Question: Commented out almost everything still can't find the null ?? I only get this error on 2.1 any higher all works well ?? Thanks for the help.
'''
public class BizProfiles extends Activity {
private Button button;
private Button btnFbLogin;
private Button btnPostToWall;
private Button btnTLogin;
// Facebook APP ID
private static String APP_ID = "App ID here"; //
// Instance of Facebook Class
private Facebook facebook;
@SuppressWarnings("unused")
private AsyncFacebookRunner mAsyncRunner;
String FILENAME = "AndroidSSO_data";
private SharedPreferences mPrefs;
/** Called when the activity is first created. */
@Override
public void onCreate(Bundle savedInstanceState) {
final Context context = this;
super.onCreate(savedInstanceState);
facebook = new Facebook(APP_ID);
mAsyncRunner = new AsyncFacebookRunner(facebook);
/////////////////////////////////////////////////////////////////////////////////
Display display = getWindowManager().getDefaultDisplay();
int width = display.getWidth();
int height = display.getHeight();
if (width == 320 && height == 480)
{
setContentView(R.layout.bizprofiles320);
Log.v("blah", "320 layout");
}
else
{
Log.v("blah", "480 800 layout");
setContentView(R.layout.bizprofiles);
//////
}
// String name = getIntent().getExtras().getString("BizName");
// String address = getIntent().getExtras().getString("BizAddress");
// String phone = getIntent().getExtras().getString("BizPhone");
// String about = getIntent().getExtras().getString("BizAbout");
// String monfri = getIntent().getExtras().getString("BizMonFri");
// String satsun = getIntent().getExtras().getString("BizSatSun");
// String imgname = getIntent().getExtras().getString("BizImg");
// final String website = getIntent().getExtras().getString("BizWeb");
//////
button = (Button) findViewById(R.id.button1);
button.setOnClickListener(new View.OnClickListener() {
public void onClick(View arg0) {
Intent intent = new Intent(context, BizWebSite.class);
// intent.putExtra("BizWeb", website.toString());
startActivity(intent);
} });
btnFbLogin = (Button) findViewById(R.id.button2);
btnFbLogin.setOnClickListener(new View.OnClickListener() {
public void onClick(View v) {
loginToFacebook();
}
});
btnPostToWall = (Button) findViewById(R.id.Button01);
btnPostToWall.setOnClickListener(new View.OnClickListener() {
public void onClick(View v) {
postToWall();
}
});
btnTLogin = (Button) findViewById(R.id.tlogin);
btnTLogin.setOnClickListener(new View.OnClickListener() {
public void onClick(View v) {
// Intent intent = new Intent(context, TweetPage.class);
// // intent.putExtra("BizWeb", website.toString());
// startActivity(intent);
new Twitter_Dialog(BizProfiles.this,"http://twitter.com/?status="+Uri.encode("Twitter Post")).show();
}
});
// String getimg = imgname;
// int resID = getResources().getIdentifier(imgname, "drawable", "com.RforR.ForPlay1");
// ImageView image = (ImageView) findViewById(R.id.imageView3); //null;
// image.setImageResource(resID);
//System.out.println(resID);
//Log.v("blah*************", resID);
// AutoResizeTextView obtar = new AutoResizeTextView(context);
// obtar tvme = (TextView) findViewById(R.id.tvName);
// TextView theTextView = (TextView) findViewById(R.id.tvName);
// theTextView.setText(name);
// TextView theAdd = (TextView) findViewById(R.id.tvAddress);
// theAdd.setText(address);
// TextView thePhone = (TextView) findViewById(R.id.tvPhone);
// thePhone.setText(phone);
}
public void onGetNames(View gn)
{
// String name = getIntent().getExtras().getString("BizName");
// String address = getIntent().getExtras().getString("BizAddress");
// String phone = getIntent().getExtras().getString("BizName");
// String about = getIntent().getExtras().getString("BizAbout");
// String monfri = getIntent().getExtras().getString("BizMonFri");
// String satsun = getIntent().getExtras().getString("BizSatSun");
//
// System.out.println(name);
// System.out.println(about);
// System.out.println(satsun);
Log.v("blah", "blah blah");
}
public void loginToFacebook() {
mPrefs = getPreferences(MODE_PRIVATE);
String access_token = mPrefs.getString("access_token", null);
long expires = mPrefs.getLong("access_expires", 0);
if (access_token != null) {
facebook.setAccessToken(access_token);
}
if (expires != 0) {
facebook.setAccessExpires(expires);
}
if (!facebook.isSessionValid()) {
facebook.authorize(this,
new String[] { "email", "publish_stream" },
new DialogListener() {
public void onCancel() {
// Function to handle cancel event
}
public void onComplete(Bundle values) {
// Function to handle complete event
// Edit Preferences and update facebook acess_token
SharedPreferences.Editor editor = mPrefs.edit();
editor.putString("access_token",
facebook.getAccessToken());
editor.putLong("access_expires",
facebook.getAccessExpires());
editor.commit();
}
public void onError(DialogError error) {
// Function to handle error
}
public void onFacebookError(FacebookError fberror) {
// Function to handle Facebook errors
}
});
}
}
public void postToWall() {
// post on user's wall.
facebook.dialog(this, "feed", new DialogListener() {
public void onFacebookError(FacebookError e) {
}
public void onError(DialogError e) {
}
public void onComplete(Bundle values) {
}
public void onCancel() {
}
});
}
public void onGoBk(View cc)
{
finish();
}
}
'''
logcat

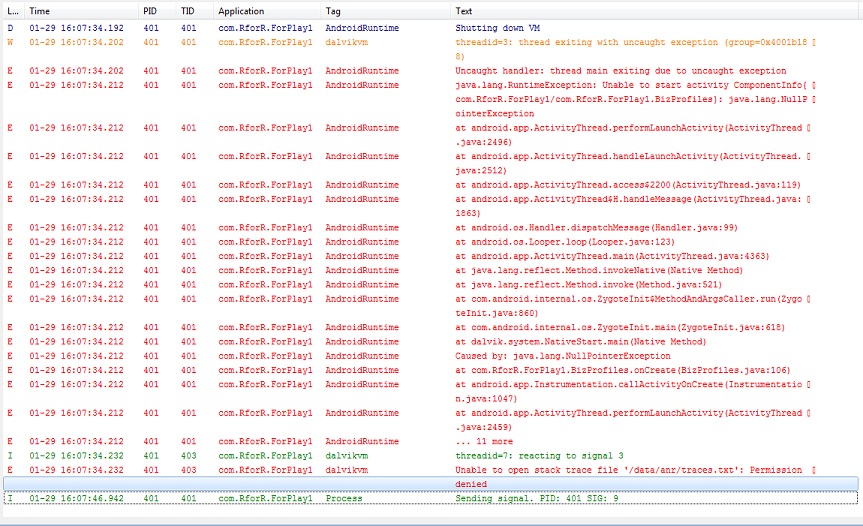
Answer: You are getting your null pointer exception on 21 and below because 'getHeight' and 'getWidth' were added then. Try this ;
'''
if ( Integer.valueOf(android.os.Build.VERSION.SDK_INT) < 13 ) {
Display display = getWindowManager().getDefaultDisplay();
int width = display.getWidth();
int height = display.getHeight();
} else {
Display display = getWindowManager().getDefaultDisplay();
Point size = new Point();
display.getSize(size);
int width = size.x;
int height = size.y;
}
'''
You may need to play around with the API level (I can't remember what 2.1 is)